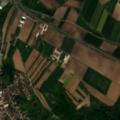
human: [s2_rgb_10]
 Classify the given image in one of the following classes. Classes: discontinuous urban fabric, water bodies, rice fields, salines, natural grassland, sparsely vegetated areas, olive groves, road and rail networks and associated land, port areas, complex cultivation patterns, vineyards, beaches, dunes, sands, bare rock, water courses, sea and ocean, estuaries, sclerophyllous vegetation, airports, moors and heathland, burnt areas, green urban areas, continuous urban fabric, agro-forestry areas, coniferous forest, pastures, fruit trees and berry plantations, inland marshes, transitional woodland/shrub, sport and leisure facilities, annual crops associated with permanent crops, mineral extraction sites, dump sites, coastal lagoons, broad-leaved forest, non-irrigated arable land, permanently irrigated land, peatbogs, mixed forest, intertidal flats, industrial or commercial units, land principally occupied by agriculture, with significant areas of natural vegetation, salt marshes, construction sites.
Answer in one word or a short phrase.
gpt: continuous urban fabric, discontinuous urban fabric, non-irrigated arable land, complex cultivation patterns, land principally occupied by agriculture, with significant areas of natural vegetation, broad-leaved forest